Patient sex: F
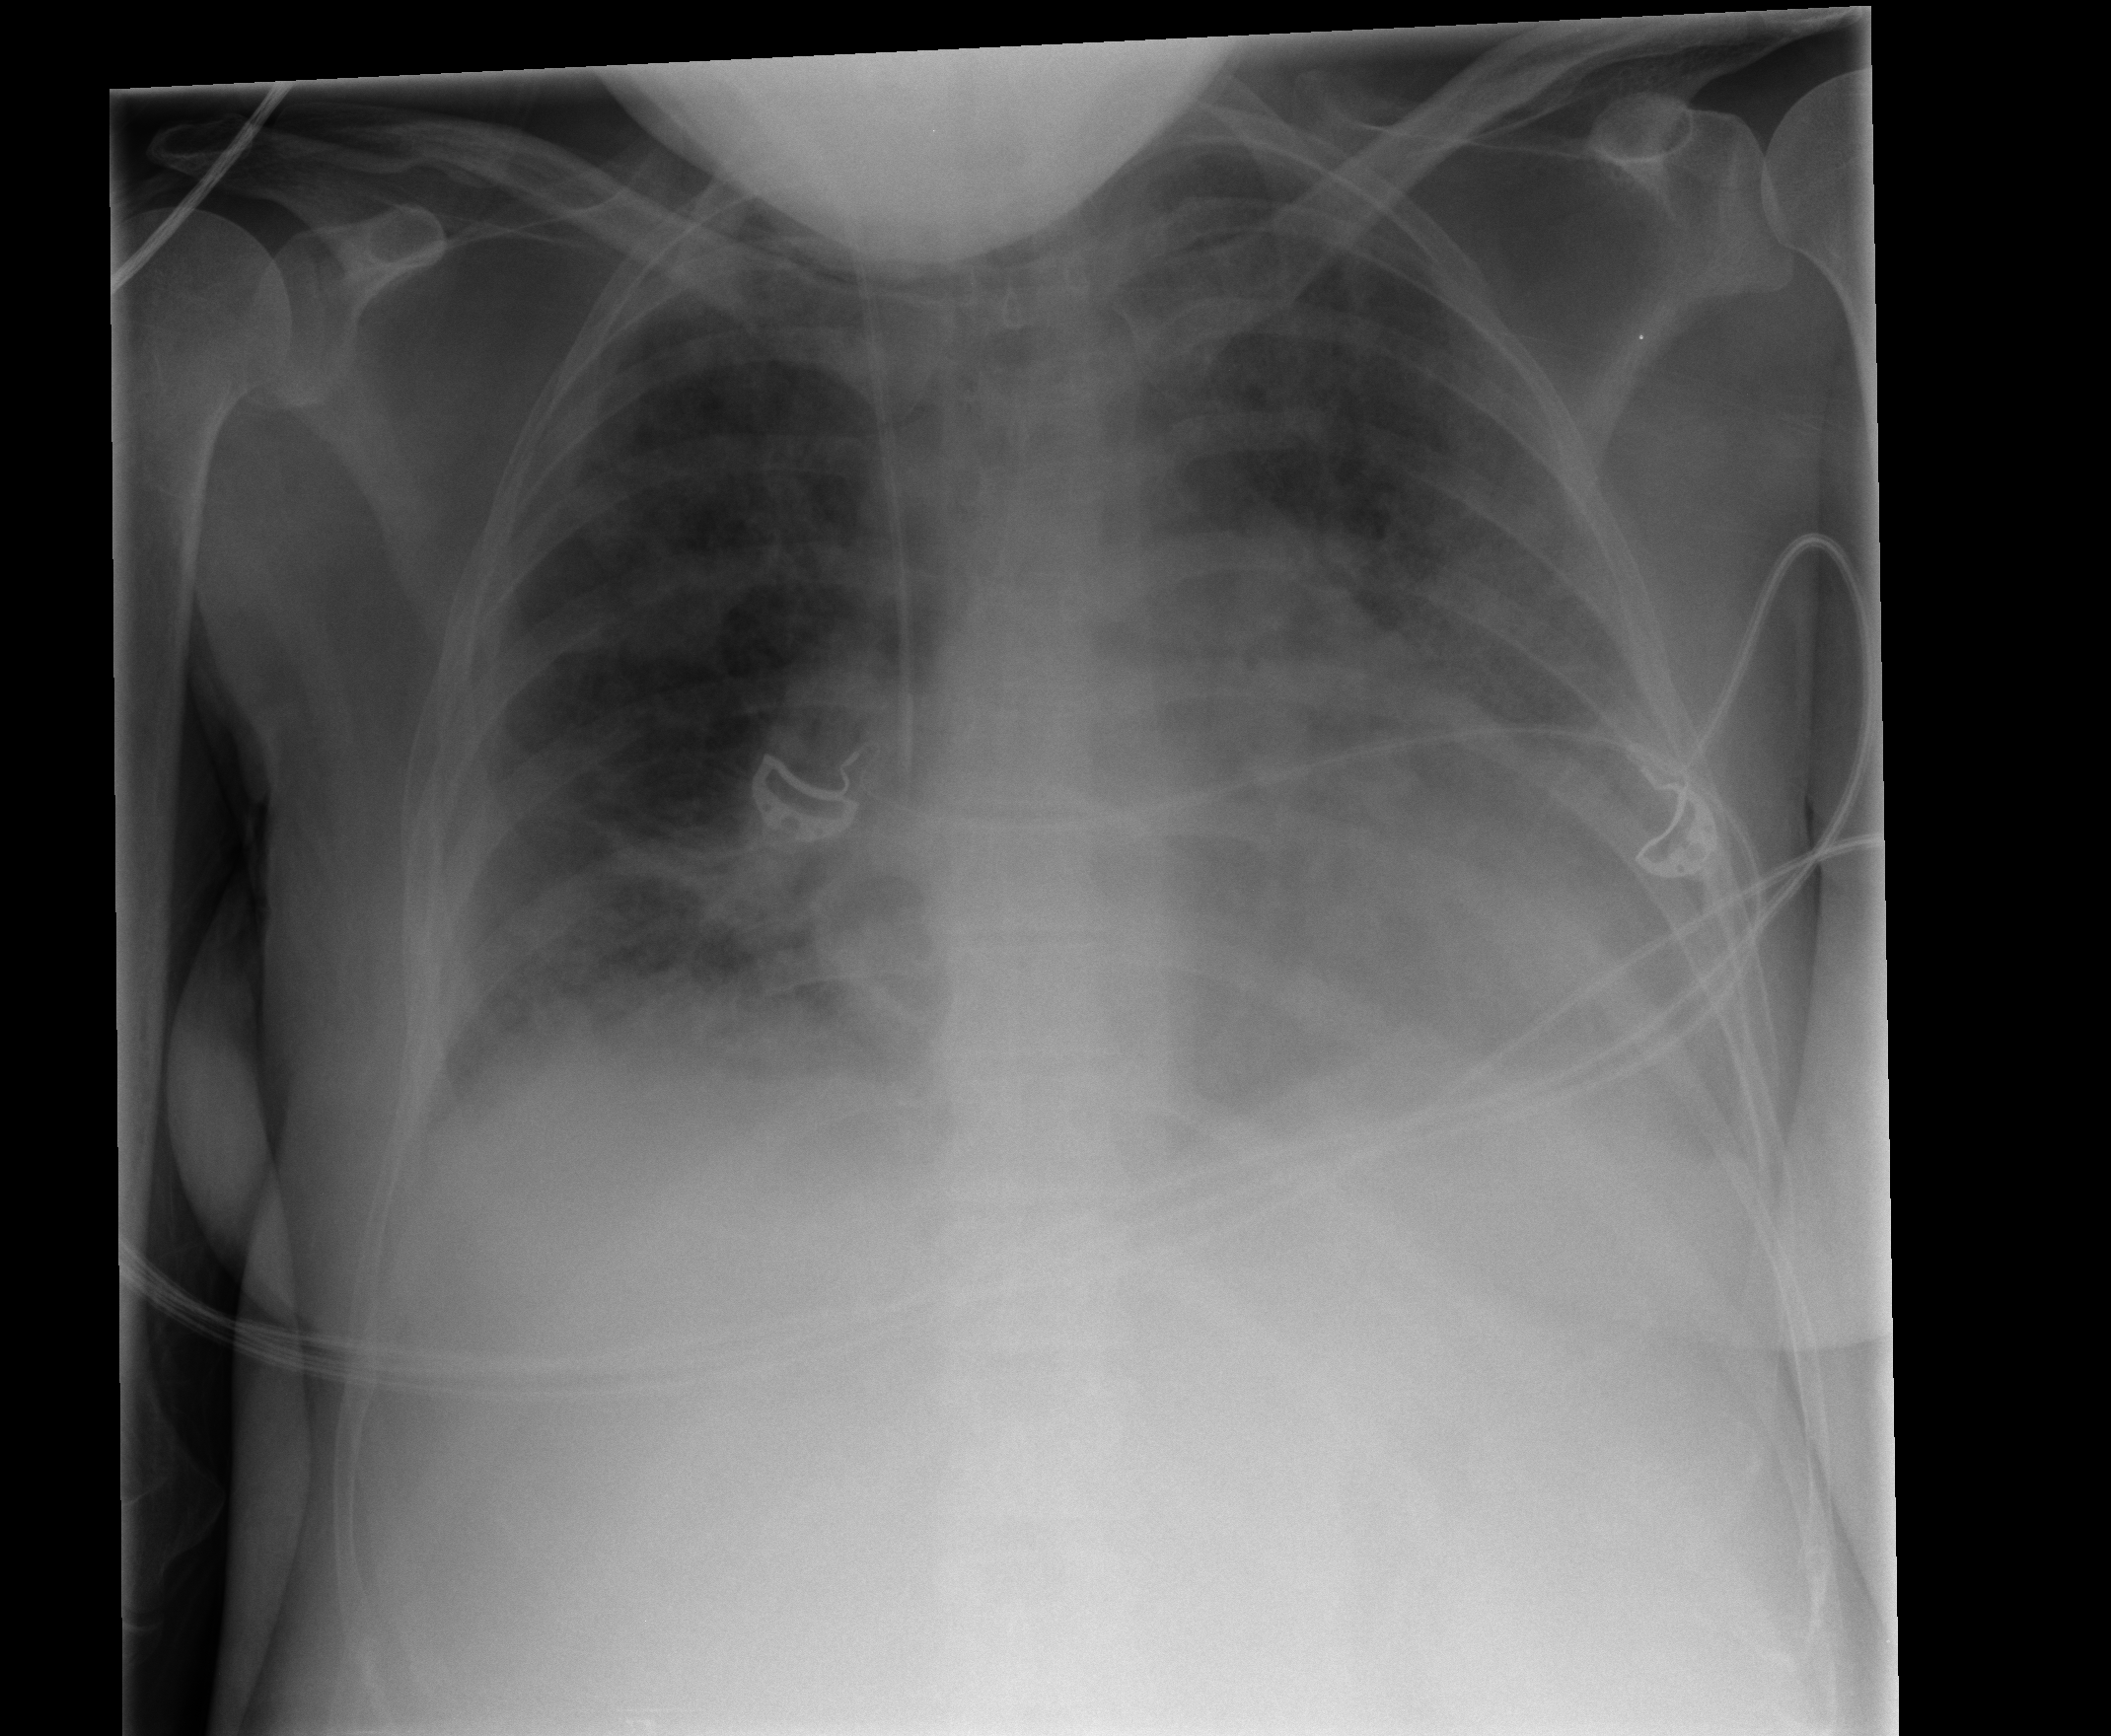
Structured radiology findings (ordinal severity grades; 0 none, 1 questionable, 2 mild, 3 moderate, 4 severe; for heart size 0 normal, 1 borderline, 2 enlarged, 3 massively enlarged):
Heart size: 2
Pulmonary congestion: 2
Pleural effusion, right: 2
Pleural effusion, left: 2
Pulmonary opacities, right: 3
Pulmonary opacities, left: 3
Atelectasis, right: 3
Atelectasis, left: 3